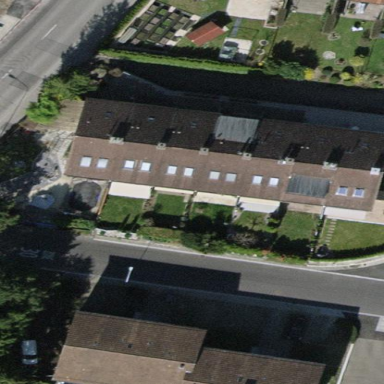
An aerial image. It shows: Tile-roofed apartment building.